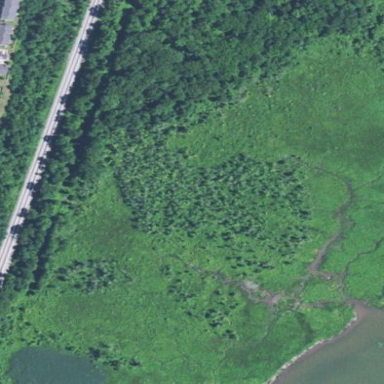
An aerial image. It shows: Marsh wetland.